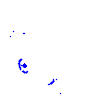
Particle: proton